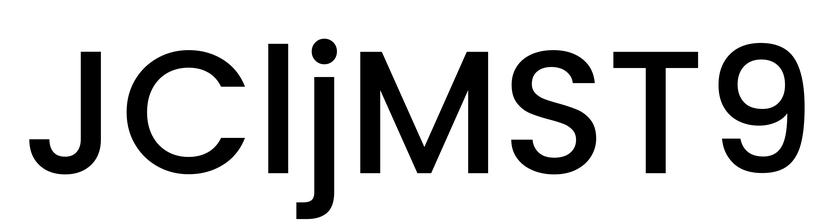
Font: Poppins-Medium